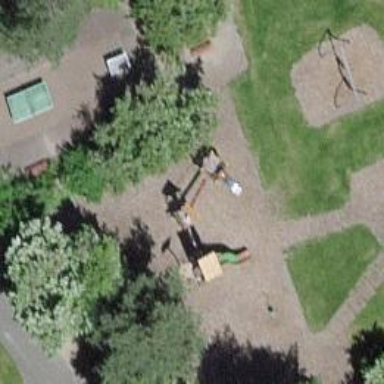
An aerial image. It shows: Playground area for leisure activities on the land.